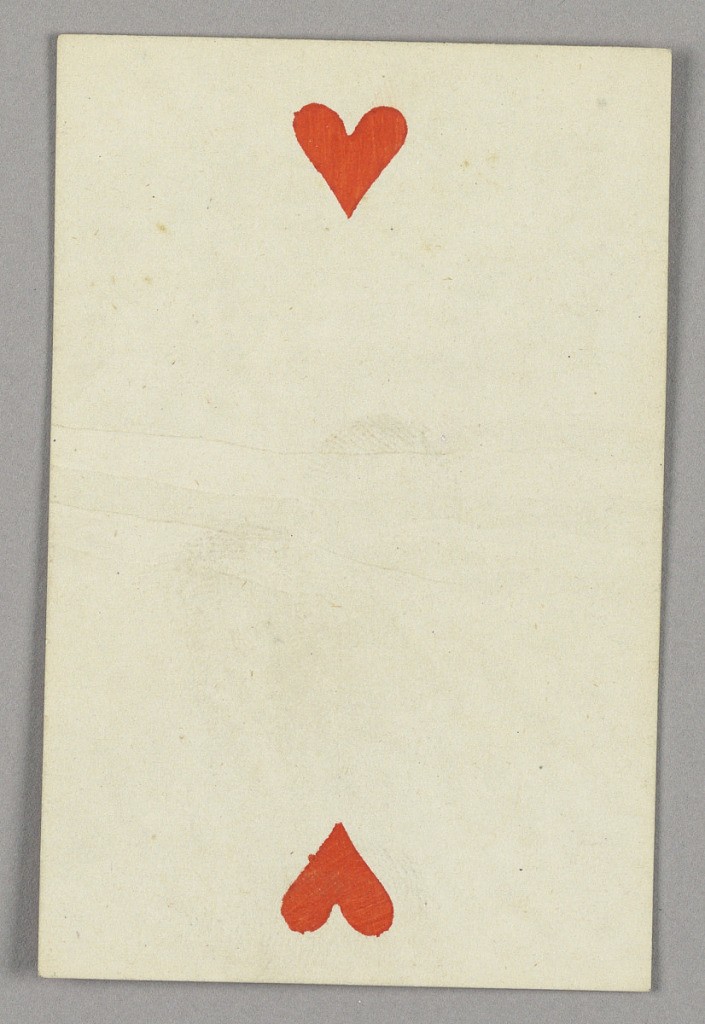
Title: Two of Hearts from Set of "Jeu Imperial–Second Empire–Napoleon III" Playing Cards
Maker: B.P. Grimaud, Paris, France
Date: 1858
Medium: Lithograph on glazed paper
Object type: Playing Card
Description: Two of Hearts from Set of "Jeu Imperial-Second Empire-Napoleon III" Playing Cards.